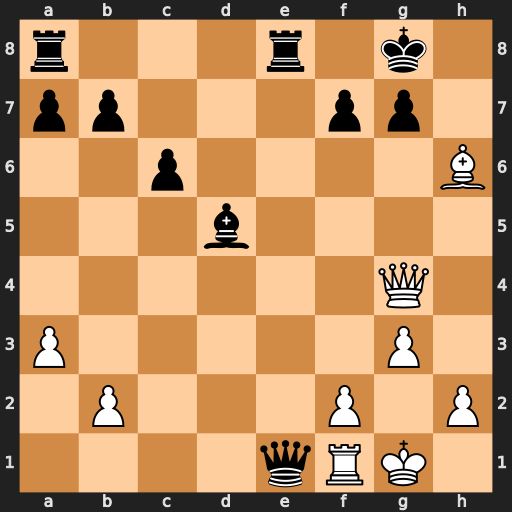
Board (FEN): r3r1k1/pp3pp1/2p4B/3b4/6Q1/P5P1/1P3P1P/4qRK1
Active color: w
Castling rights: -
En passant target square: -
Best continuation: Qxg7#